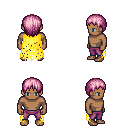
a pixel art fantasy rpg character, male body template, human, dark skin, yellow tattered cape, magenta pants, pink plain hairstyle, four views (front, back, left, right), 2x2 character sprite sheet, small pixel art, hard edges, no anti-aliasing